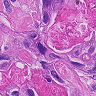
Metastatic tissue present: yes